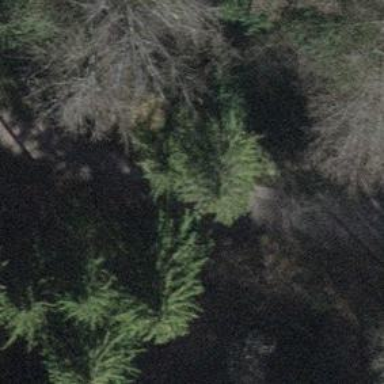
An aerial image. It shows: Path.